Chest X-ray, PA view. Patient: 35 years old, sex F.
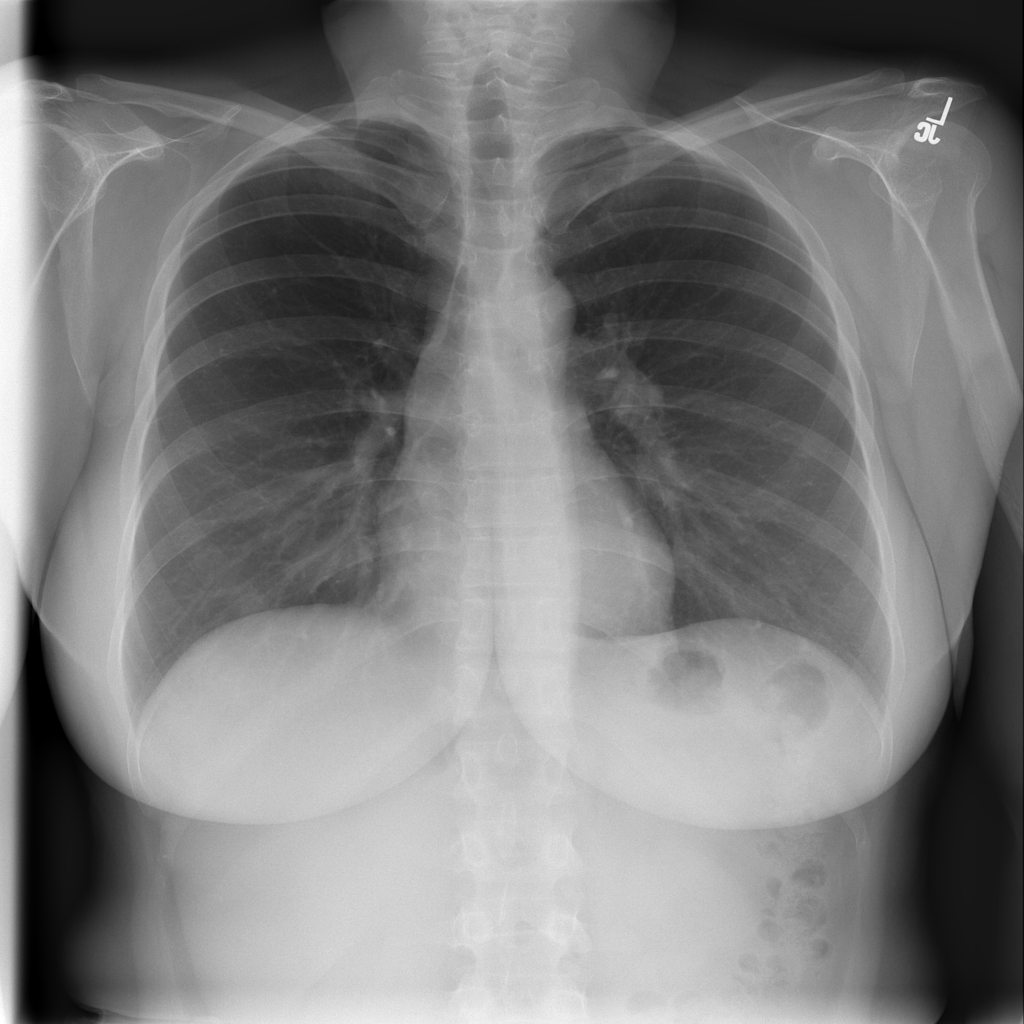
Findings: No Finding